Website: lowes
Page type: payment
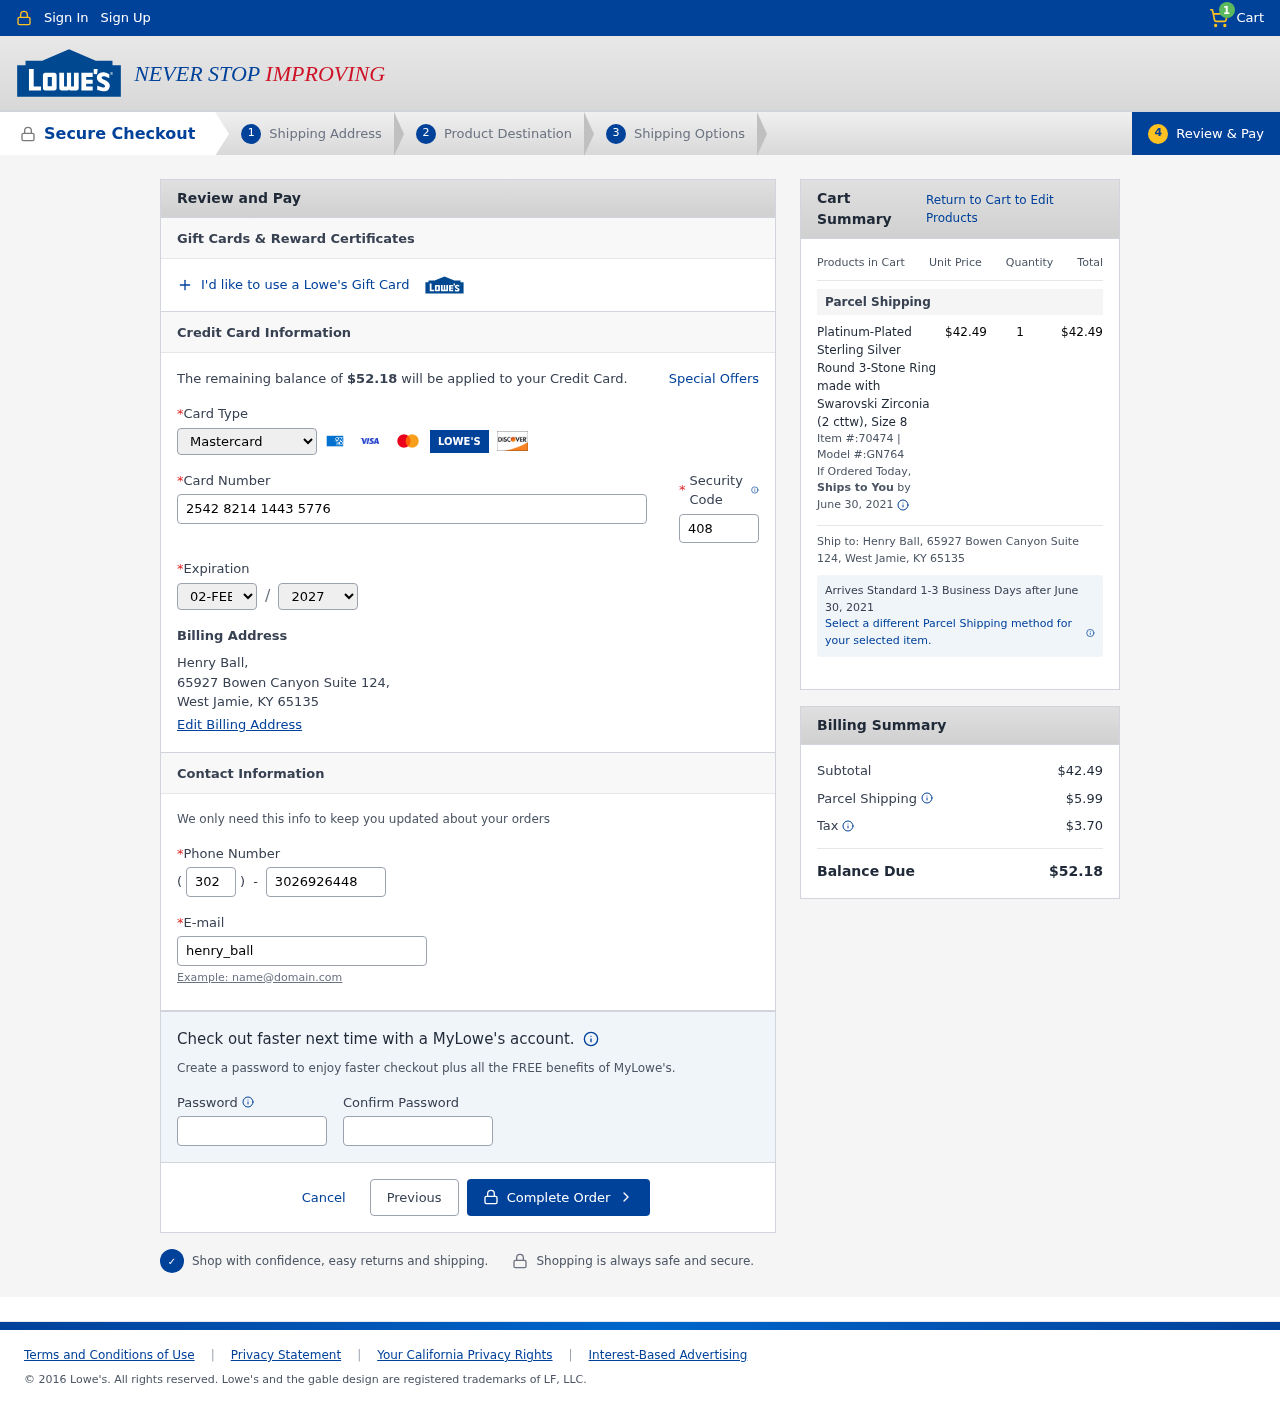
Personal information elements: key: PII_CARD_CVV
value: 408
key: PII_CARD_EXPIRY_MONTH
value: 02
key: PII_CARD_EXPIRY_YEAR
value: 27
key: PII_CARD_NUMBER
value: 2542 8214 1443 5776
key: PII_CARD_TYPE
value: Mastercard
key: PII_CITY_STATE_ZIP
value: West Jamie, KY 65135
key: PII_EMAIL
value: henry_ball@hotmail.com
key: PII_FULLNAME
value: Henry Ball,
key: PII_PHONE
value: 3026926448
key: PII_PHONE_AREA
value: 302
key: PII_STREET
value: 65927 Bowen Canyon Suite 124
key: PII_STREET
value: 65927 Bowen Canyon Suite 124,
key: PII_FULLNAME2
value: Henry Ball
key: PII_CITY
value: West Jamie
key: PII_STATE_ABBR
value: KY
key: PII_POSTCODE
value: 65135
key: PII_POSTCODE_FULL
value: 65135
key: PII_CITY_STATE
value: West Jamie, KY
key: PII_POSTCODE_NUMERIC
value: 65135
Product elements: key: PRODUCT1_NAME
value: Platinum-Plated Sterling Silver Round 3-Stone Ring made with Swarovski Zirconia (2 cttw), Size 8
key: PRODUCT1_PRICE
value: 42.49
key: PRODUCT1_QUANTITY
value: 1
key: PRODUCT1_ITEM
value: Item #:70474
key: PRODUCT1_MODEL
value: Model #:GN764
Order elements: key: ORDER_NUM_ITEMS
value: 1
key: ORDER_TOTAL
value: $52.18
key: ORDER_SHIPPING_DATE
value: June 30, 2021
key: ORDER_SUBTOTAL
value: $42.49
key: ORDER_SHIPPING_DATE2
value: June 30, 2021
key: ORDER_SHIPPING_COST
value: $5.99
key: ORDER_TAX
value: $3.70